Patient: sex M, age 43
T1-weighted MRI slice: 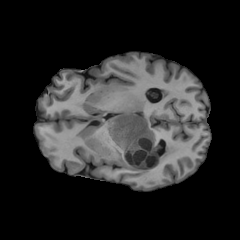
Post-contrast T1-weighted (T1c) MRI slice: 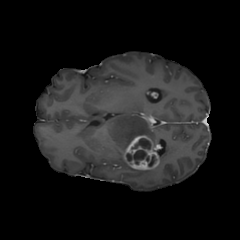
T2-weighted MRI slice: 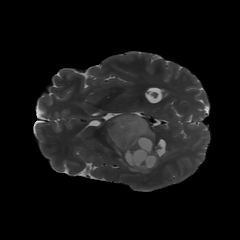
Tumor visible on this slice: yes
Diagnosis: Glioblastoma, IDH-wildtype
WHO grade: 4